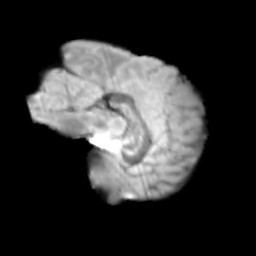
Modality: T2w
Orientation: sagittal
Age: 10
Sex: female
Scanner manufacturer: siemens
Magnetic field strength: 3 T
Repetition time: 3.8 s
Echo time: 0.07 s